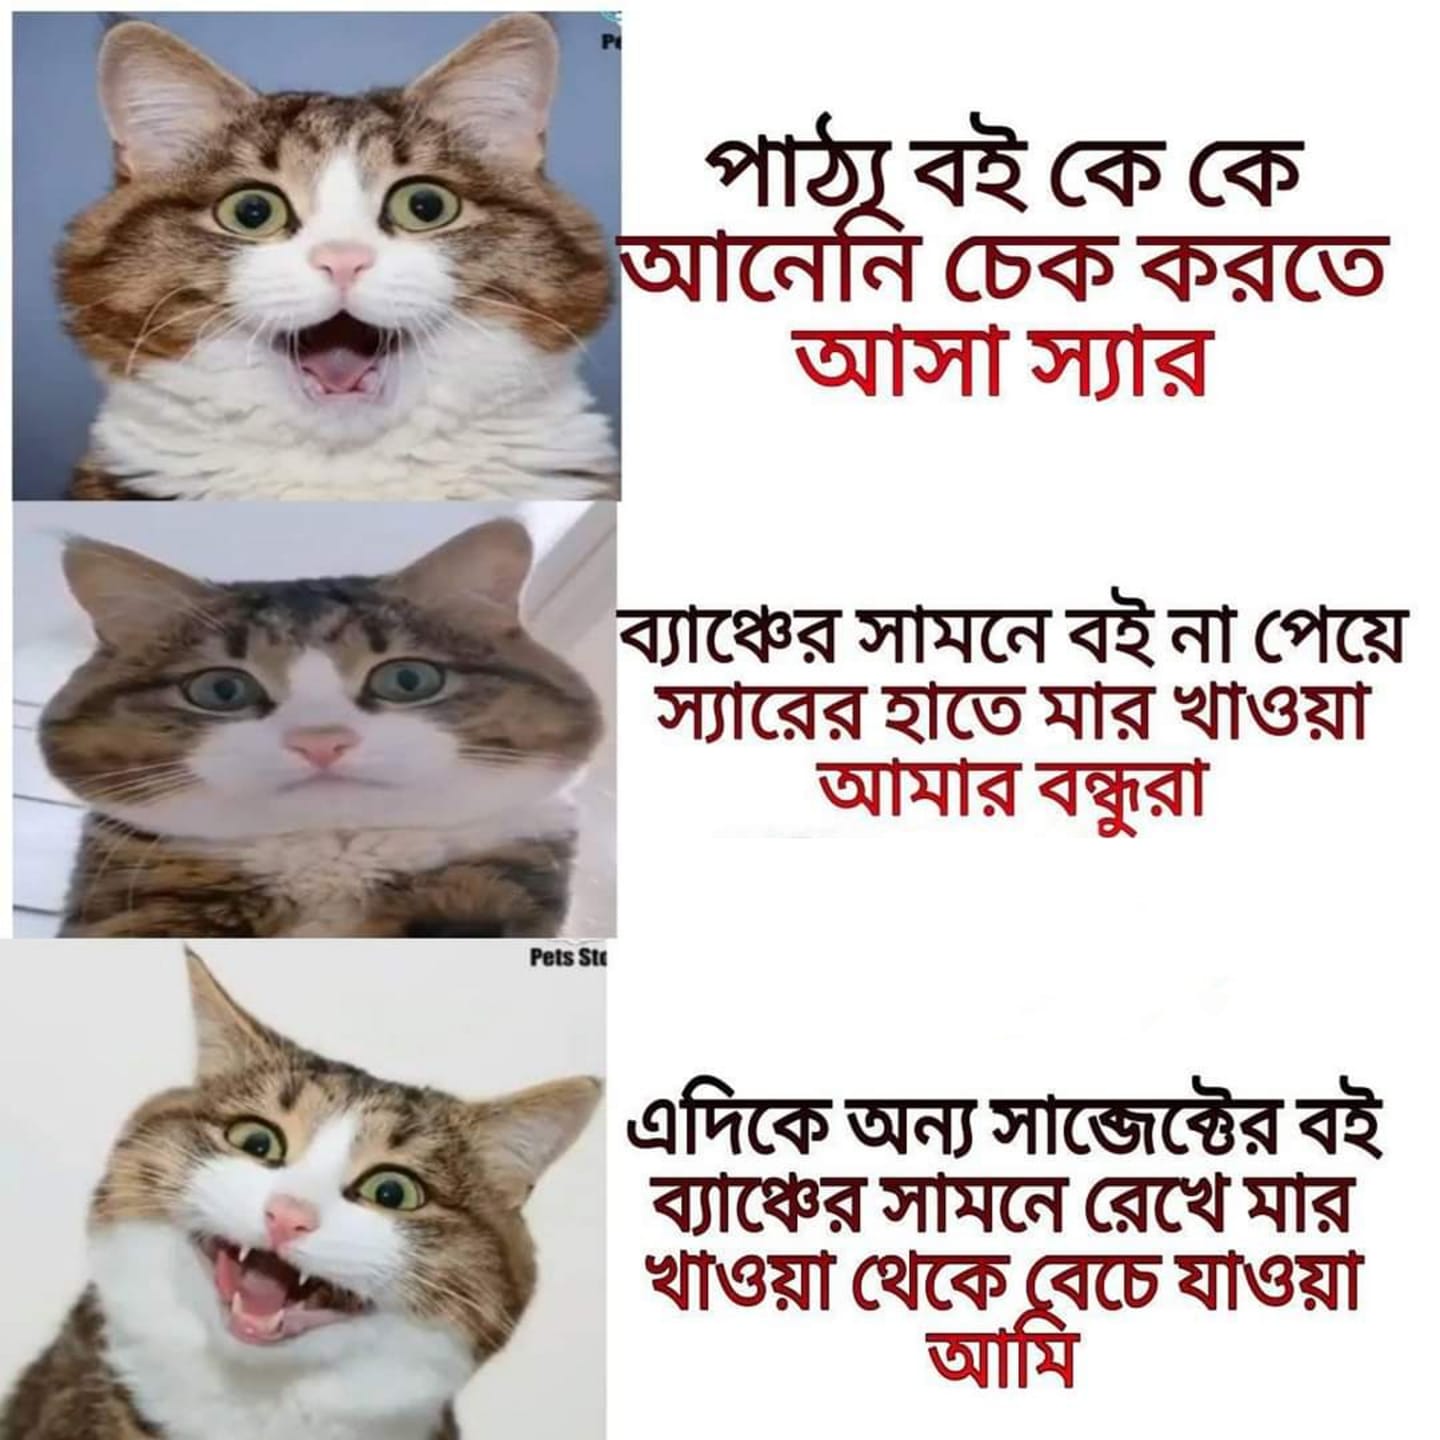
Caption: পাঠ্য বই কে কে আনেনি চেক করতে আসা স্যার     ব্যাঞ্চের সামনে বই না পেয়ে স্যারের হাতে মার খাওয়া আমার বন্ধুরা     এদিকে অন্য সাব্জেক্টের বই ব্যাঞ্চের সামনে রেখে মার খাওয়া থেকে বেঁচে যাওয়া আমি
Label: non-hate